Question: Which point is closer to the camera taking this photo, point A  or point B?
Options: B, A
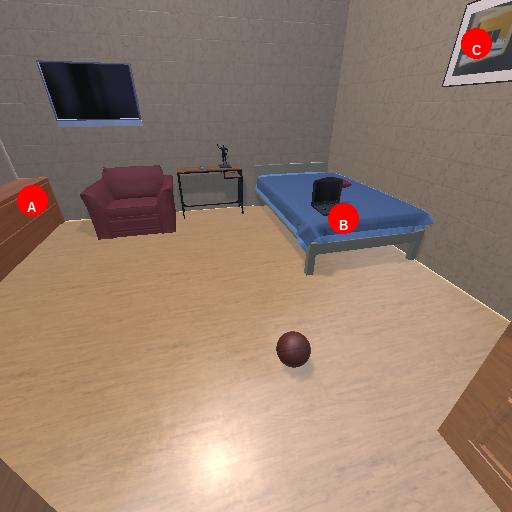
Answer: B